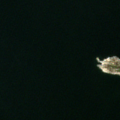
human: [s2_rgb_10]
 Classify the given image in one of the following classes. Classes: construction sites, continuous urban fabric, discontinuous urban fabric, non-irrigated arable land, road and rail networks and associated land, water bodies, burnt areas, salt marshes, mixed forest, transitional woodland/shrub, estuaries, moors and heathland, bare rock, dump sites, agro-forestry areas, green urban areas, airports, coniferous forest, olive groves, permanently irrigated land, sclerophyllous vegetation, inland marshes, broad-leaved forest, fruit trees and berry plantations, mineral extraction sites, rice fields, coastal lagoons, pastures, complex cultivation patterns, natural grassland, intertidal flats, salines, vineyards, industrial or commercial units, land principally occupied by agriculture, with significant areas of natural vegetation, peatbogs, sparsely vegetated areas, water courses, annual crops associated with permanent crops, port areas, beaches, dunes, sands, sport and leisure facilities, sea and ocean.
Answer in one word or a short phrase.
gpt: sea and ocean